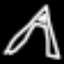
Label: The Eiffel Tower